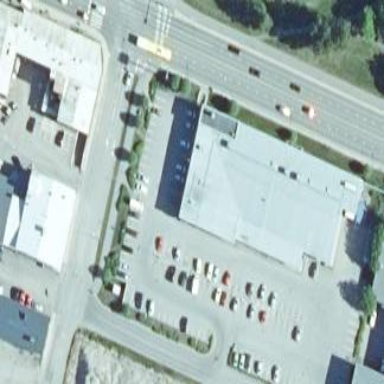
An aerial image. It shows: Retail building with flat roof.